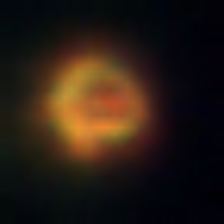
Taxon: NanoPlankton
Group: Other